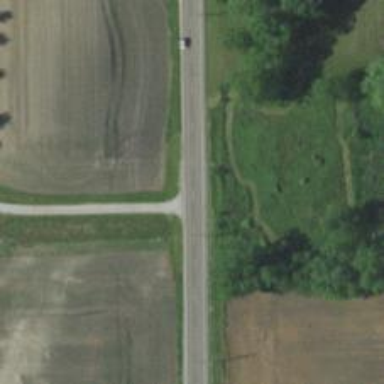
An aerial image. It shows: Secondary road.